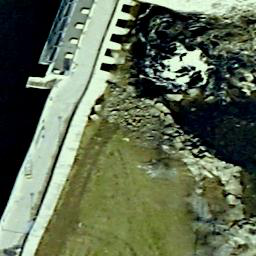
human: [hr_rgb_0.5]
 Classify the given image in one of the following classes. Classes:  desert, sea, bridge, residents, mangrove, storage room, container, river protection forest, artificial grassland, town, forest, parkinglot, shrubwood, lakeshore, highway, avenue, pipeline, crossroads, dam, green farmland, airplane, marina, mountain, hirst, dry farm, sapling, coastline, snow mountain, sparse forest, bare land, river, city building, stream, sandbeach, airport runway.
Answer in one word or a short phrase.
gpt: dam